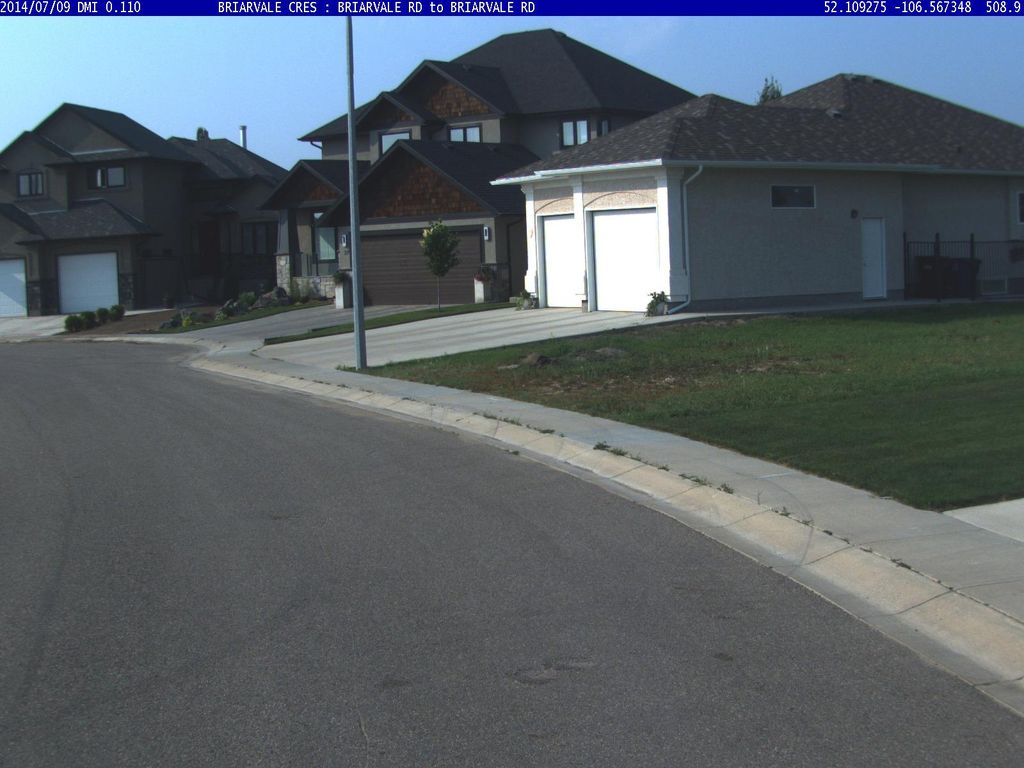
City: saskatoon